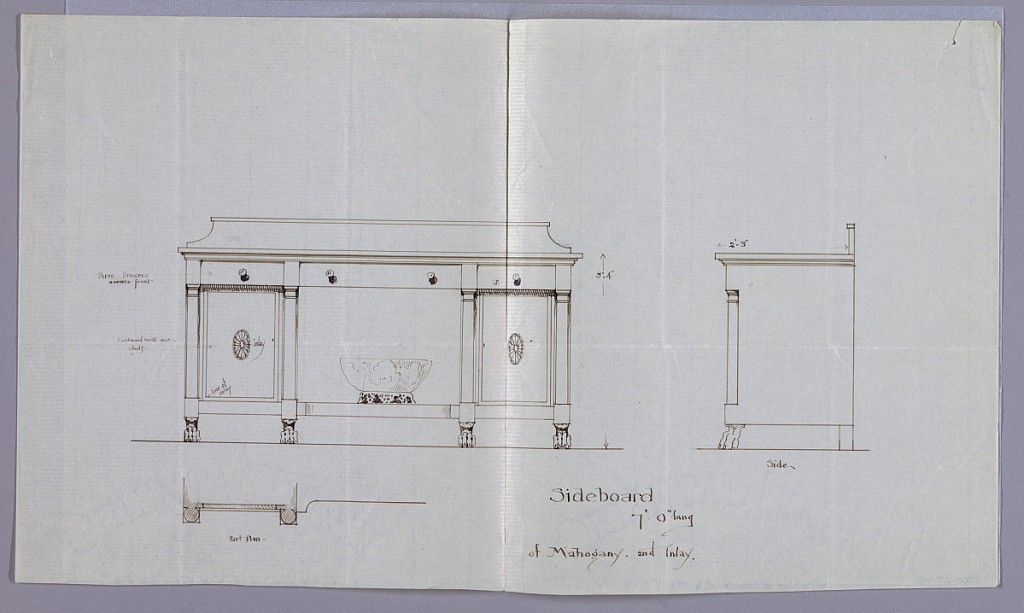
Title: Design in Three Views for Mahogany and Inlay Sideboard
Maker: A.N. Davenport Co.
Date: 1900–05
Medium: Pen and black ink on thin cream paper
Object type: Drawing
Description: Elevation view: rectangular sideboard with four front legs with animal paw feet; central niche with punch bowl inside, topped by single drawer and flanked by doors decorated in patera medallions and topped by drawer; molded backsplash.
Side view: molded cornice, short back brace and feet, columnar support above animal paw feet.
Plan view [partial]: sideboard with concave center front and protruding columnar supports.